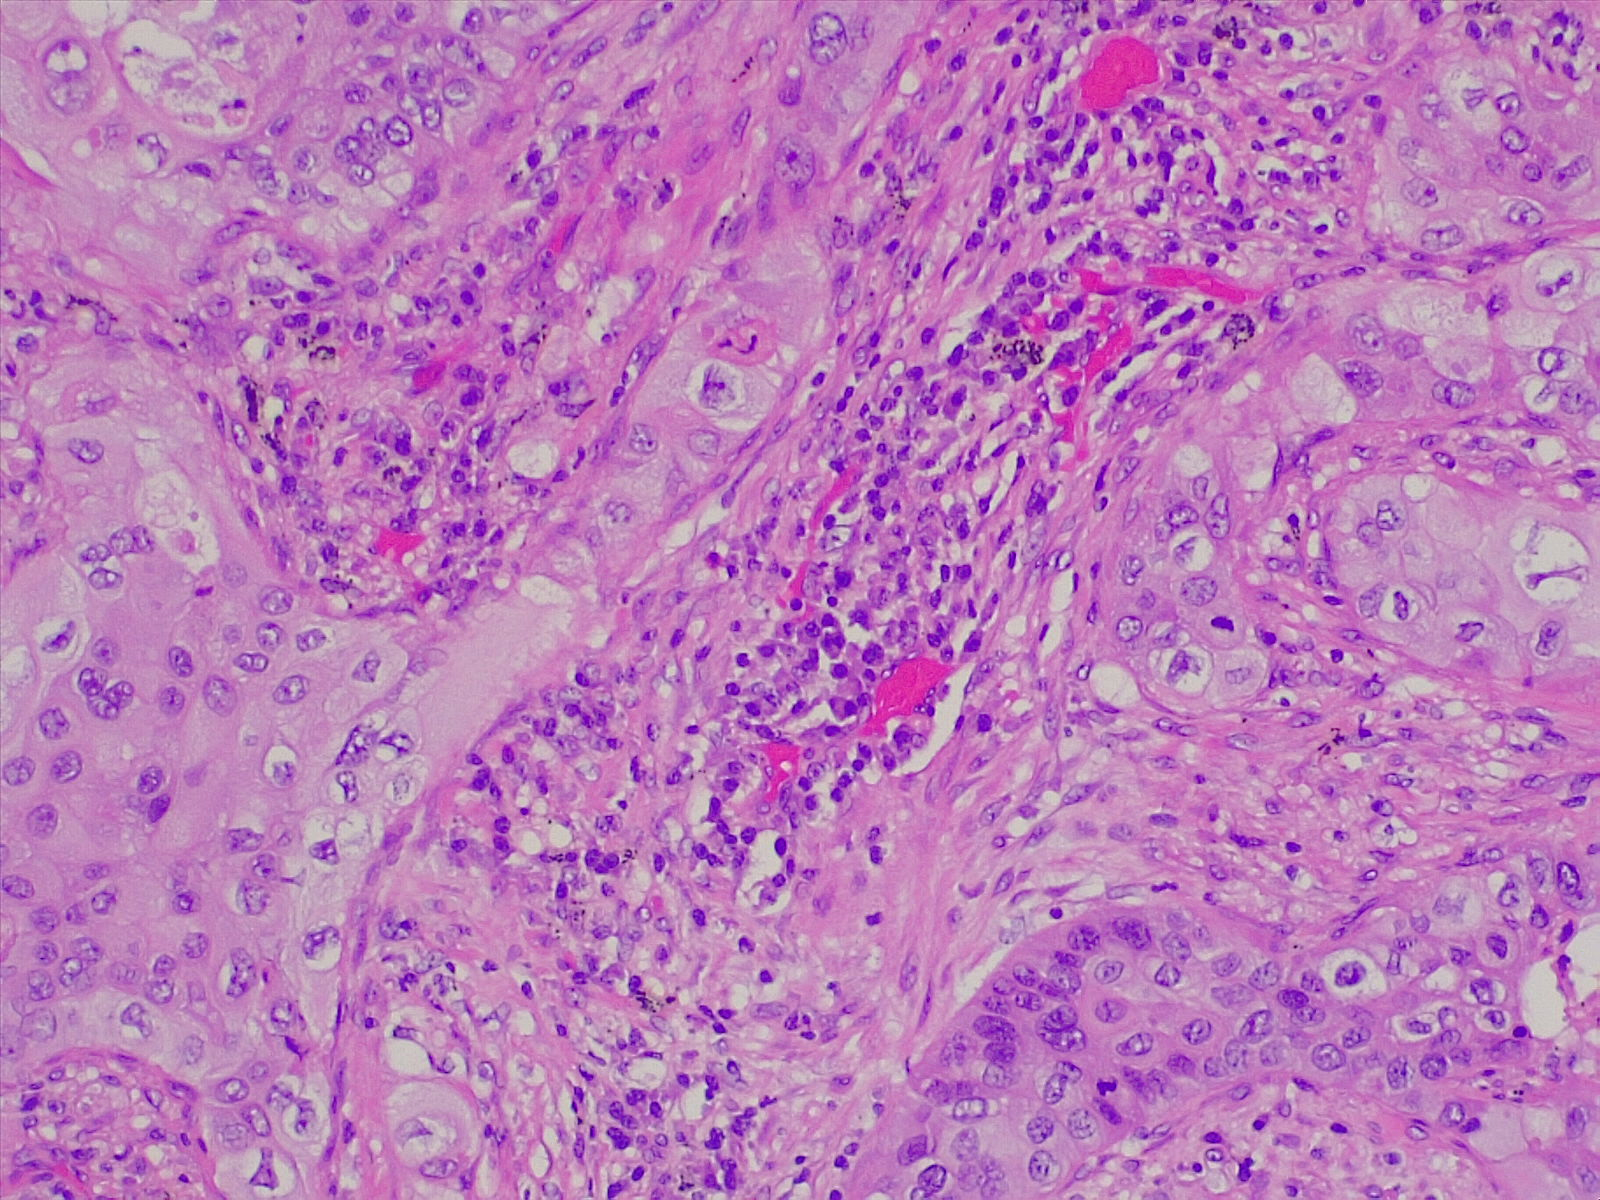
Label: lung squamous cell carcinoma, moderately differentiated